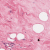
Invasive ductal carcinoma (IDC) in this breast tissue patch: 0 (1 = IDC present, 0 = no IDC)